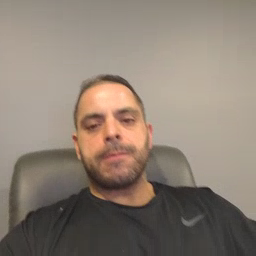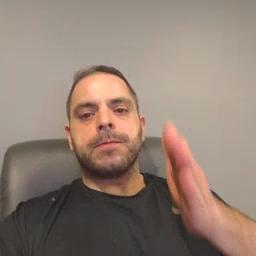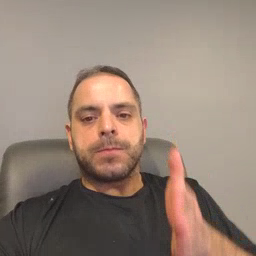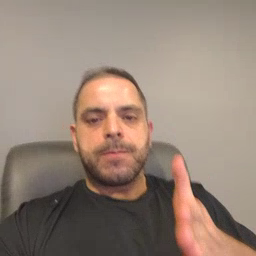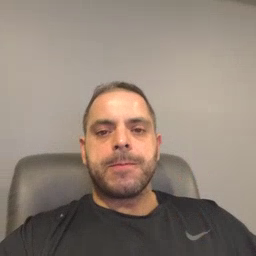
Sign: person